Question: Suddenly I'm getting an error when sending APNS through QuickBlox, and it's so weird cause it was working pretty well before.
After user is logged i'm using TRegisterSubscriptionWithDelegate to register it for APNS, when sending APNS the error is
> No recipients. At least one user should be subscribed for APNS (Apple
Push) (through SDK or REST API)
Thought it could be something inside my app but when trying to send APNS in admin panel, got the same error:

I've uploaded .p12 certificate and it's valid.
Have no idea what may be happening. Anyone could show me a way to fix it?
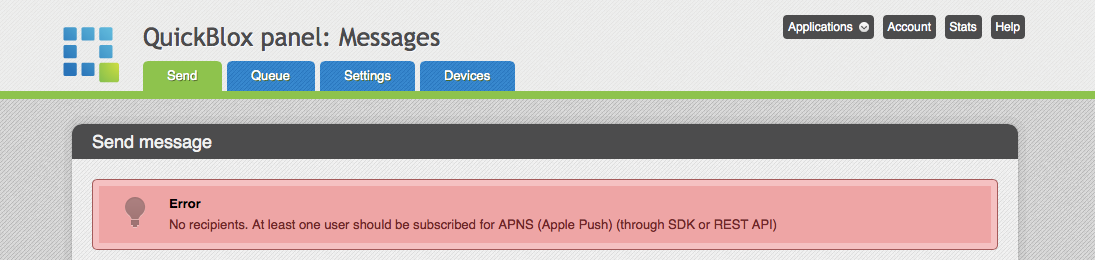
Answer: I've checked it and for sure that's the problem. All my devices are being added with same UDID: 02:00:00:00:00:00 despite they have their correct UDID on Apple Developer's portal.

From <URL>:
> In iOS 7 and later, if you ask for the MAC address of an iOS device,
the system returns the value 02:00:00:00:00:00. If you need to
identify the device, use the identifierForVendor property of UIDevice
instead. (Apps that need an identifier for their own advertising
purposes should consider using the advertisingIdentifier property of
ASIdentifierManager instead.)
Does QuickBlox use MAC address to have access to device's UDID? If yes maybe that's the problem.
Since uniqueIdentifier is <URL> in TRegisterSubscriptionWithDelegate method.
Wondering if there's another way to subscribe users for APNS with QuickBlox.